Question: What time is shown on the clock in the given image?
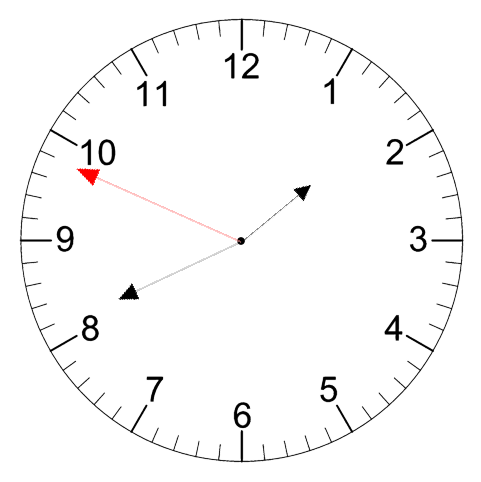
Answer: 01:40:49